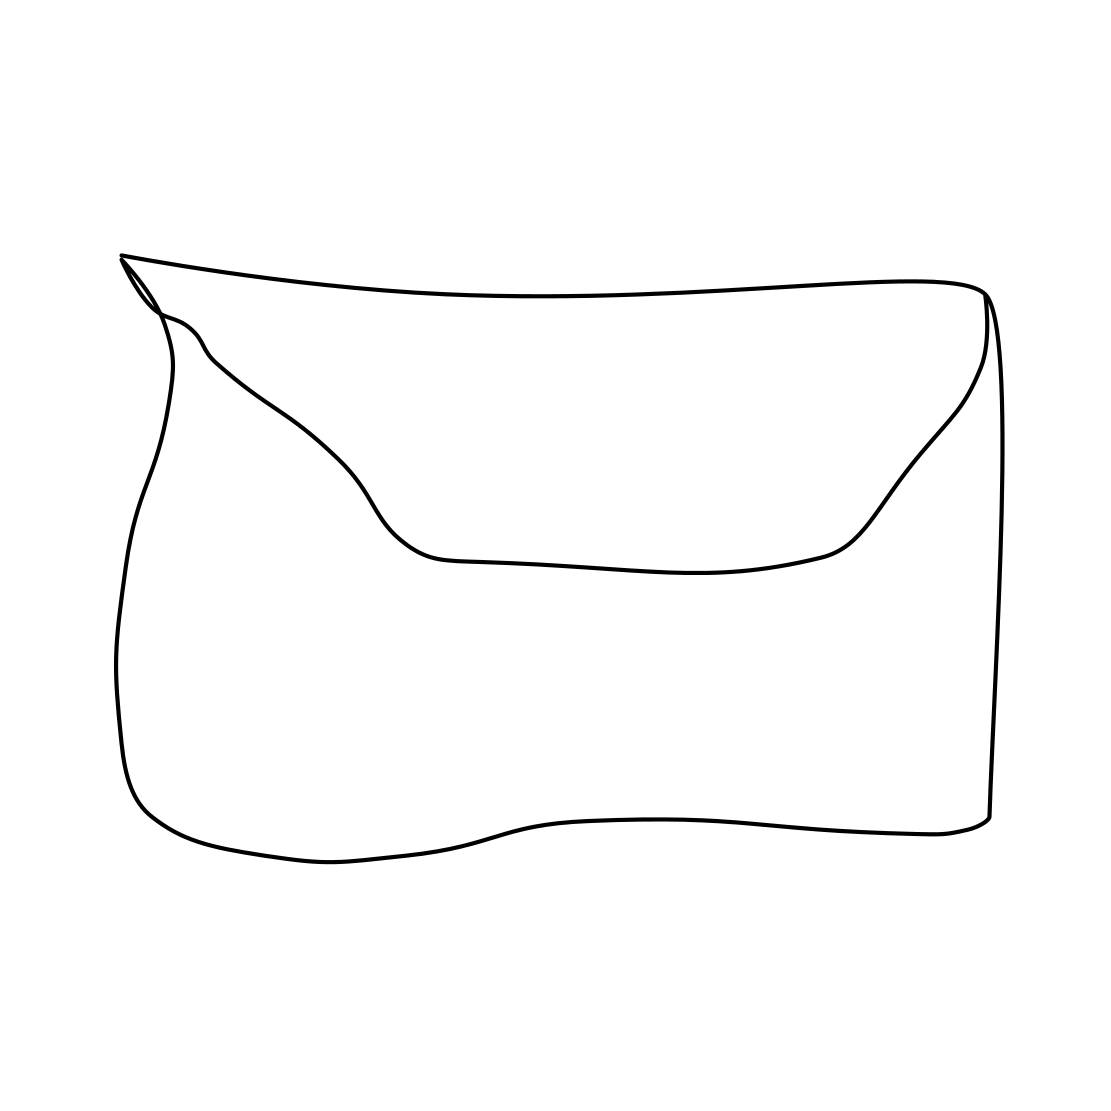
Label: envelope